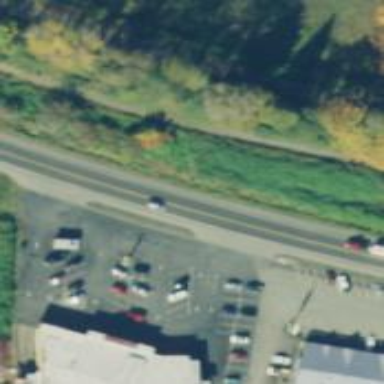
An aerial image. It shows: Primary road with asphalt surface.